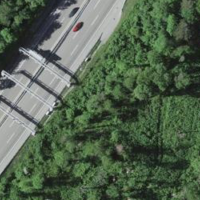
EUNIS habitat code: 41
Species observed at this site:
Asplenium scolopendrium